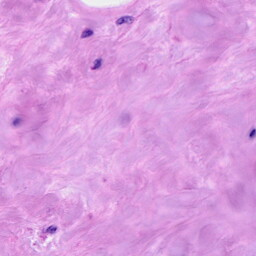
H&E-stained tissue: Breast